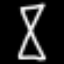
Label: hourglass